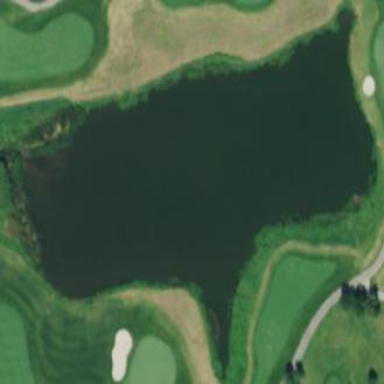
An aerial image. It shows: Scenic view of water hazard on golf course. The natural water feature adds beauty to the landscape.